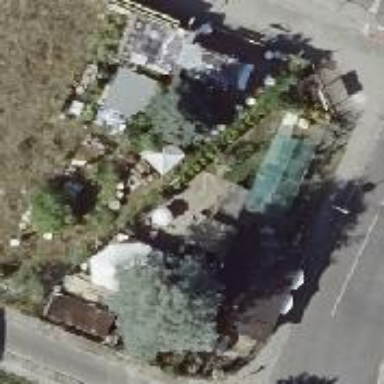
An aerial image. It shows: Plant nursery.